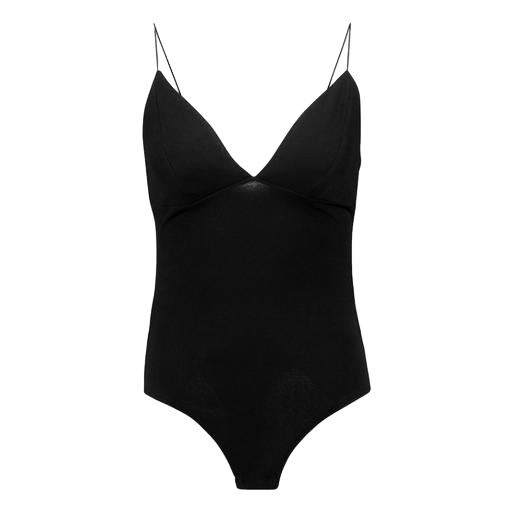
black plunge bodysuit, black mira cape-effect bodysuit, black v-neck cami, white background